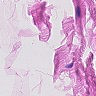
Metastatic tissue present: no